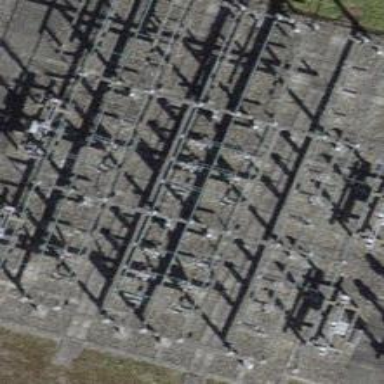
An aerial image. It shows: Power line with three cables configured as busbar.